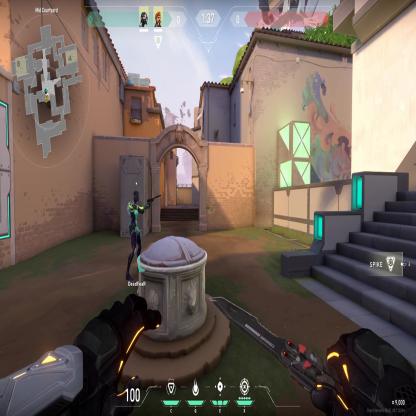
Label: teammate